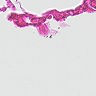
Metastatic tissue present: no